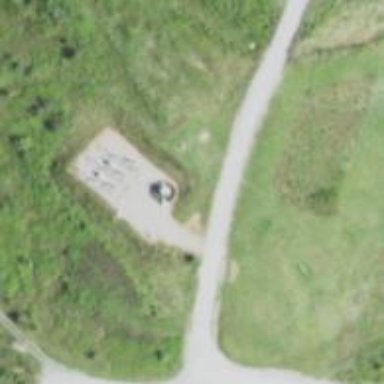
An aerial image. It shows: Storage tank with man-made structure.